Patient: sex M, age 35
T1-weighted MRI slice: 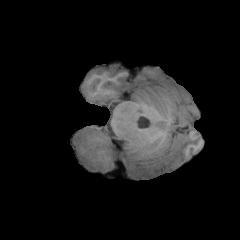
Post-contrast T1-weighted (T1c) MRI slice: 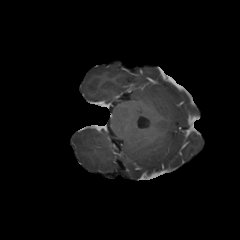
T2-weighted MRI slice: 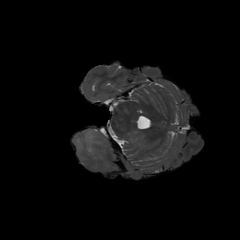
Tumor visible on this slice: yes
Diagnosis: Astrocytoma, IDH-wildtype
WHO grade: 2